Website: home-depot
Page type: review-order
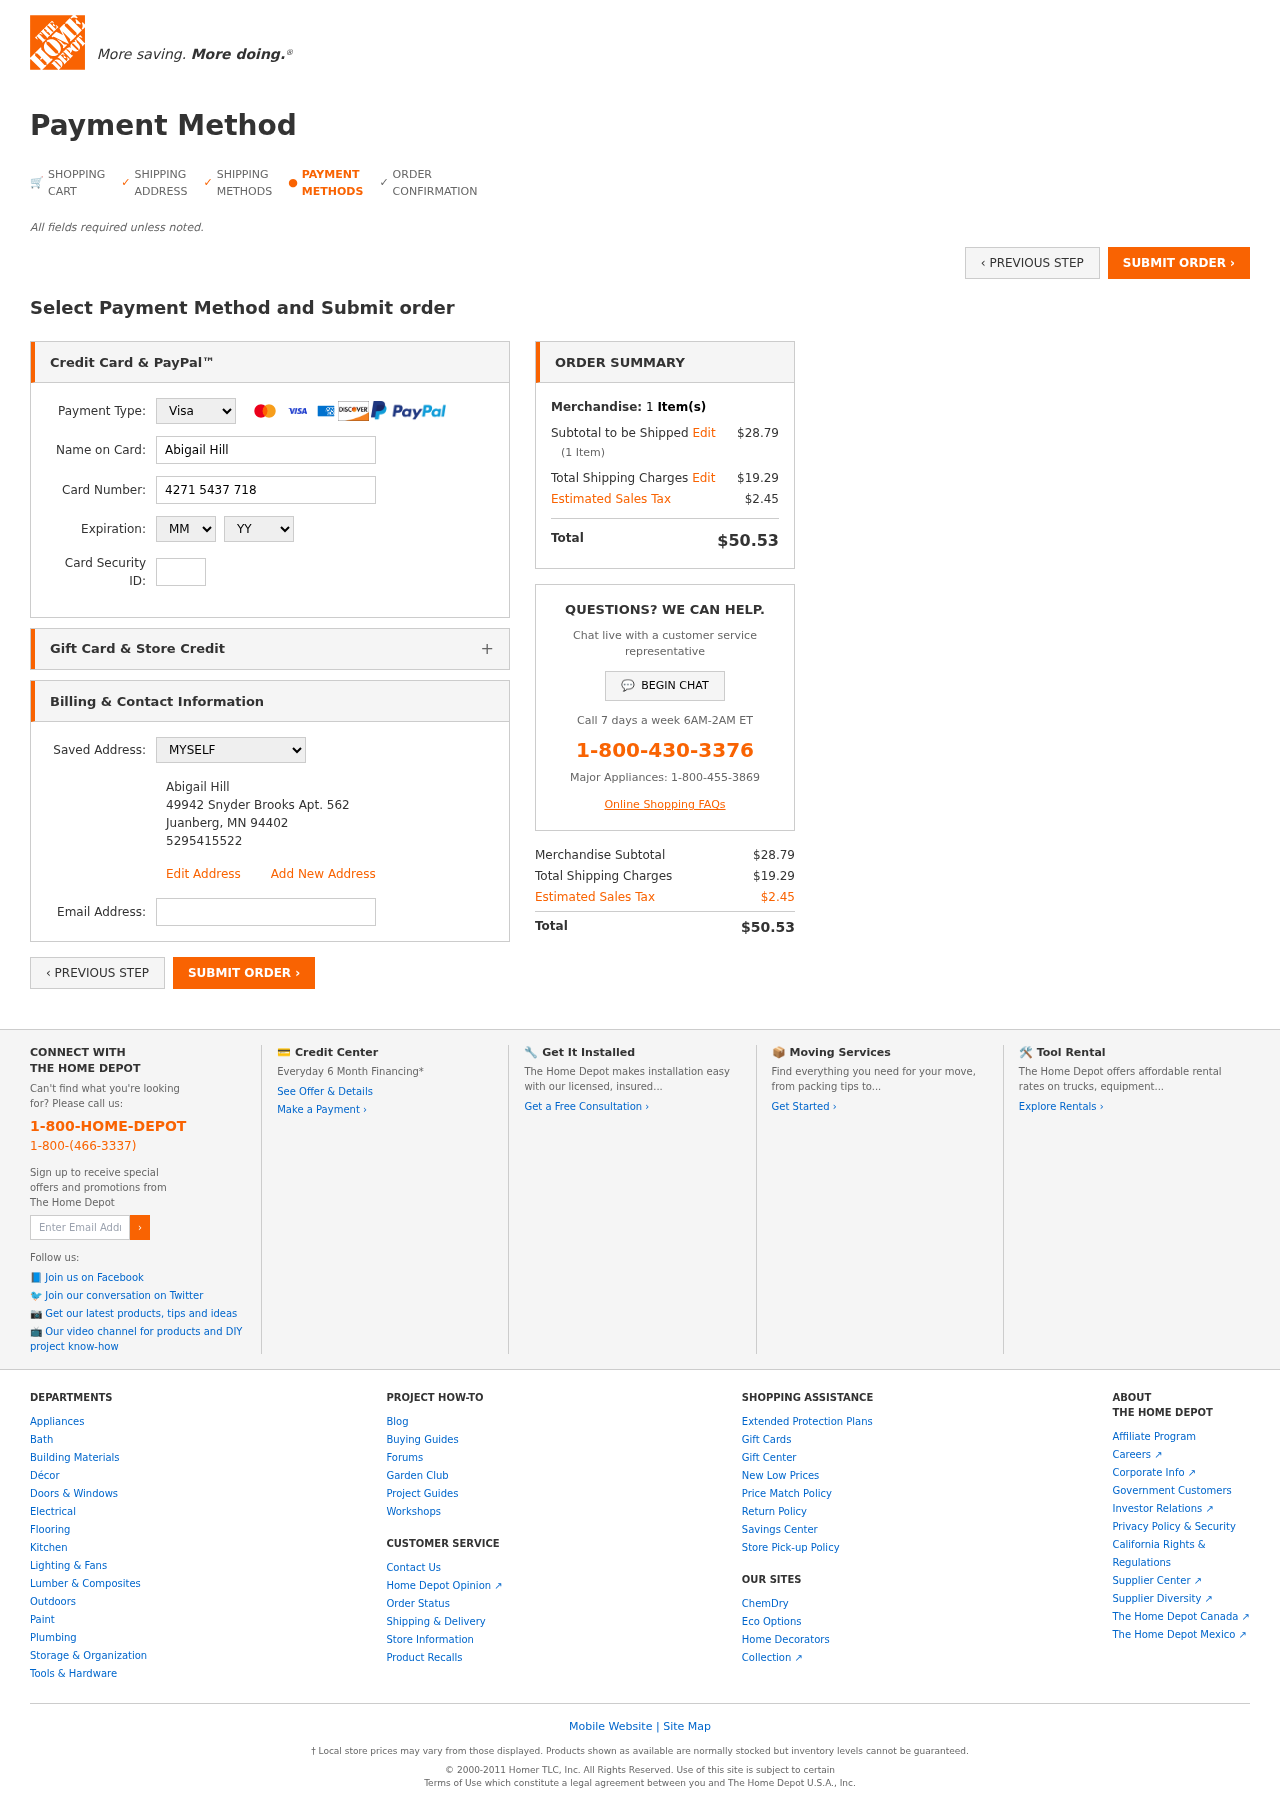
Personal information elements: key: PII_CARD_CVV
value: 566
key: PII_CARD_EXPIRY_MONTH
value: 11
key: PII_CARD_EXPIRY_YEAR
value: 26
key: PII_CARD_NUMBER
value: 4271 5437 7189 9765
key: PII_CARD_TYPE
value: Visa
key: PII_EMAIL
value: abigailhill@yahoo.com
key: PII_FULLNAME
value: Abigail Hill
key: PII_FULLNAME2
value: Abigail Hill
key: PII_STREET
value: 49942 Snyder Brooks Apt. 562
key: PII_CITY2
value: Juanberg
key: PII_STATE_ABBR2
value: MN
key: PII_POSTCODE
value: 94402
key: PII_POSTCODE_FULL
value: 94402
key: PII_POSTCODE_NUMERIC
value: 94402
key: PII_PHONE2
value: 5295415522
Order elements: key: ORDER_NUM_ITEMS
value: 1
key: ORDER_SUBTOTAL
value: $28.79
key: ORDER_NUM_ITEMS2
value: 1
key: ORDER_SHIPPING_COST
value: $19.29
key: ORDER_TAX
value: $2.45
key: ORDER_TOTAL
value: $50.53
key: ORDER_SUBTOTAL2
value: $28.79
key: ORDER_SHIPPING_COST2
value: $19.29
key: ORDER_TAX2
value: $2.45
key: ORDER_TOTAL2
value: $50.53